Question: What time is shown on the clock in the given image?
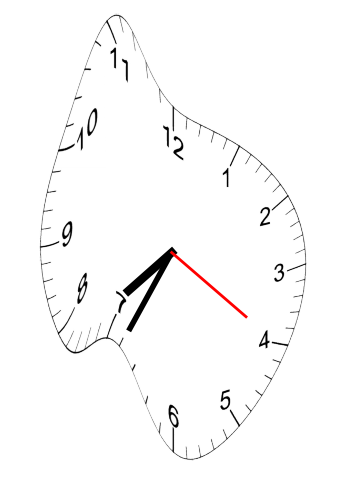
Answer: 07:34:20